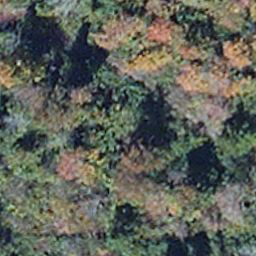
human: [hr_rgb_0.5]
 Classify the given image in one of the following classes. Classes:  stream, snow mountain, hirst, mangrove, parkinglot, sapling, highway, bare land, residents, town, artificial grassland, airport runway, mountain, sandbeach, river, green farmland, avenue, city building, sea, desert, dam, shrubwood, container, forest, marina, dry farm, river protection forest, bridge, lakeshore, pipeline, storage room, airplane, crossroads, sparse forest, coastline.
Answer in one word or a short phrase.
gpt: mangrove